Interaction volume radius: 10 \u00c5
Interaction volume height: 15 \u00c5
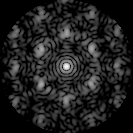
Disorder parameter: 0.5715